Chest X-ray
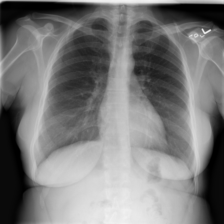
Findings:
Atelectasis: negative
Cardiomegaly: negative
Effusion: negative
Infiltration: negative
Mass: negative
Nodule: negative
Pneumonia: negative
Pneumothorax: negative
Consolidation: negative
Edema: negative
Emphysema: negative
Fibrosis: negative
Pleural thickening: negative
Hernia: negative